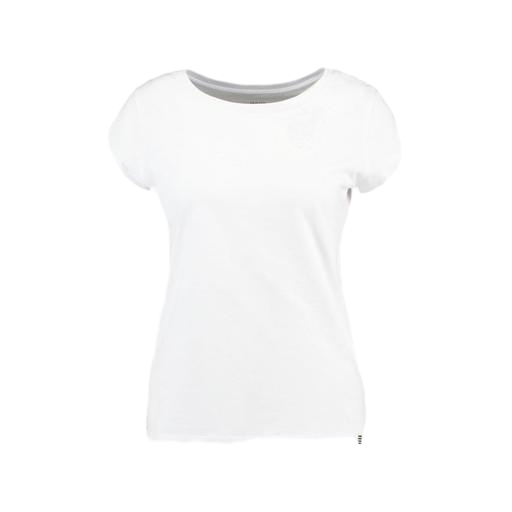
white petite t-shirt only macy, white woman's tee, white women's t-shirt, white background